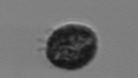
Label: Pseudochattonella_farcimen